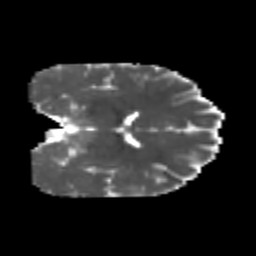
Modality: MD
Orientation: coronal
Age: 28
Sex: male
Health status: healthy